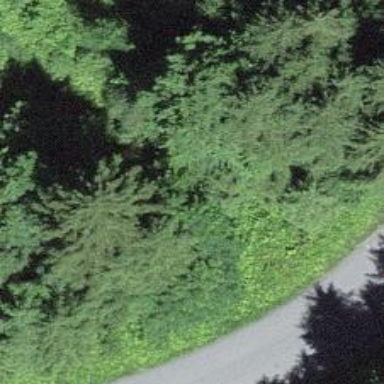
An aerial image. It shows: Culvert tunnel.